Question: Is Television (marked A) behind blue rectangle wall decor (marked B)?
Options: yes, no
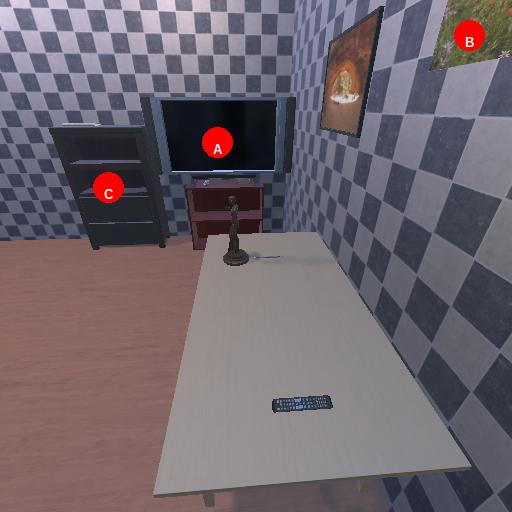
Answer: yes